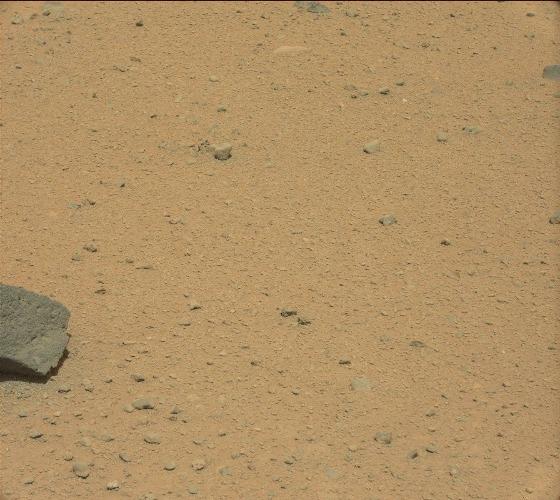
Terrain classes present: Gravel / Sand / Soil, Rock, Shadow